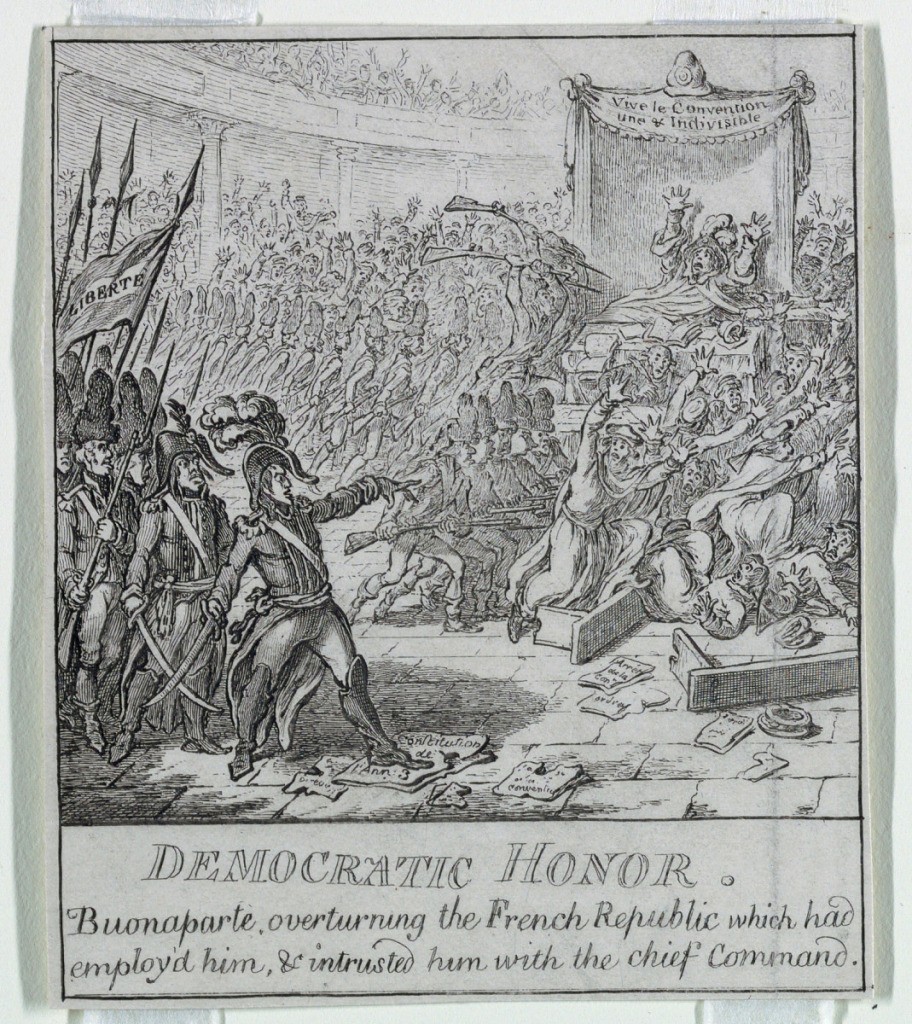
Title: "Democracy, or a Sketch o
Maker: James Gillray, 1756 – 1815
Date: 1800
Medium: Etching Support: white wove paper laid down on beige wove paper
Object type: Print
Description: Support: white wove paper laid down on beige wove paper???